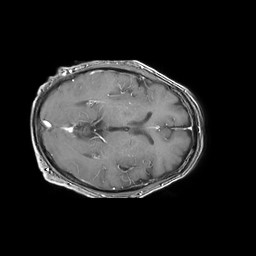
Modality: T1w
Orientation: axial
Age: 67
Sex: male
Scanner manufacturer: philips
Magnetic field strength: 1.5 T
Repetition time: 0.204 s
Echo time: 0.001823 s